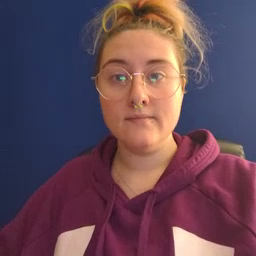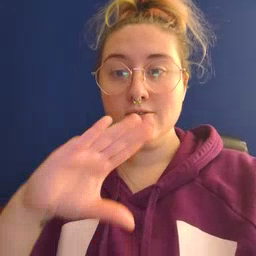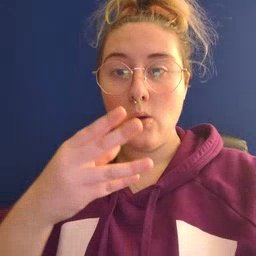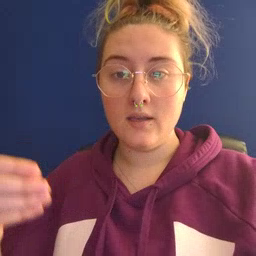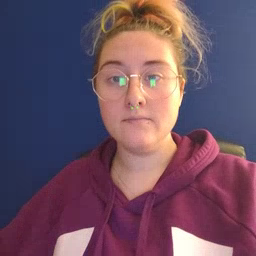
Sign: story